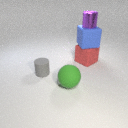
large green rubber sphere in front of small gray rubber cylinder